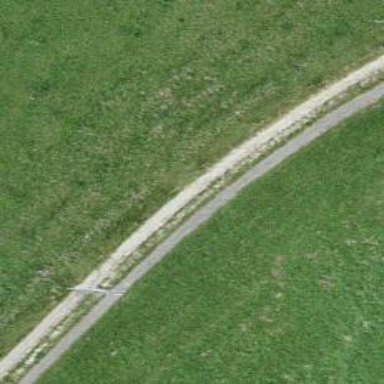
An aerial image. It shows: Gravel track with grade3 tracktype.